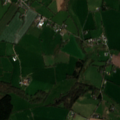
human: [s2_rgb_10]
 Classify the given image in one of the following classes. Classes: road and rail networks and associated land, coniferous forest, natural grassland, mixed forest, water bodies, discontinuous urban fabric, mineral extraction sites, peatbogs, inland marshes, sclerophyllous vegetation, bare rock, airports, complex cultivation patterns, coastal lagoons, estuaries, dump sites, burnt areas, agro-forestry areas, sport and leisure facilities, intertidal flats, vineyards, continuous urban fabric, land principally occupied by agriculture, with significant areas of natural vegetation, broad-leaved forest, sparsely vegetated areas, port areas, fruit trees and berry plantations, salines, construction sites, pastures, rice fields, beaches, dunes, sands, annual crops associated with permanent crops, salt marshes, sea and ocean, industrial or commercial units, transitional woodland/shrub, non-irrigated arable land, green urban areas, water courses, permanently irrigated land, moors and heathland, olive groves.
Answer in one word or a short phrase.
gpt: pastures